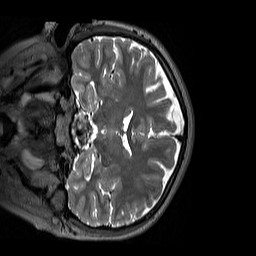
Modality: T2w
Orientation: coronal
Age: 12
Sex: female
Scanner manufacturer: siemens
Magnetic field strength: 3 T
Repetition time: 3.2 s
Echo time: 0.408 s